Question: I created a file in the Application Support folder which contains default values.
I would like to add this file to my project without doing it manually.

Any idea how I could do it?
Ronald
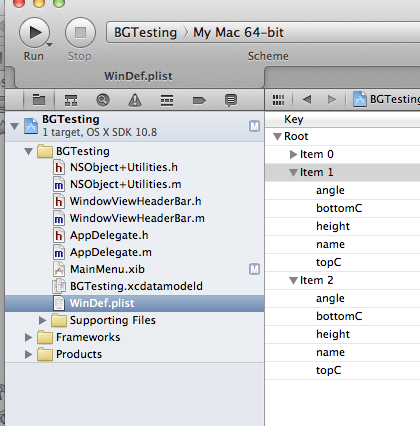
Answer: Try following methods in your application didfinishlaunching method
'''
-(void) checkAndCreateFile
{
//-------------------------------------------
BOOL success;
NSFileManager *fileManager = [NSFileManager defaultManager];
success = [fileManager fileExistsAtPath:cFilePath];
//-------------------------------------------
//File already there
if(success)
{
return;
}
//-------------------------------------------
//create file
NSString *filePathFromApp = [[[NSBundle mainBundle] resourcePath] stringByAppendingPathComponent:cfileName];
[fileManager copyItemAtPath:filePathFromApp toPath:cfilePath error:nil];
}
//------------------------------------------------------------------------
// Method : copyFile
// Method to create file
//------------------------------------------------------------------------
-(void) copyFile
{
cfileName = @"WinDef.plist";
NSArray *documentsPaths = NSSearchPathForDirectoriesInDomains(NSDocumentDirectory, NSUserDomainMask, YES);
NSString *documentDir = [documentsPaths objectAtIndex:0];
cfilePath = [documentDir stringByAppendingPathComponent:cfileName];
[self checkAndCreateFile];
}
'''
This will save WinDef.plist file in your application document folder if you want
And if you want to access that file values then you can retrieve it by using following code
'''
NSString *path = [[NSBundle mainBundle] pathForResource: @"WinDef" ofType: @"plist"];
NSDictionary *dictionary = [NSDictionary dictionaryWithContentsOfFile: path];
id obj1 = [dictionary objectForKey: @"YourKey"];
'''
This will give you that key value in dictionary